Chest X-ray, PA view. Patient: 22 years old, sex M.
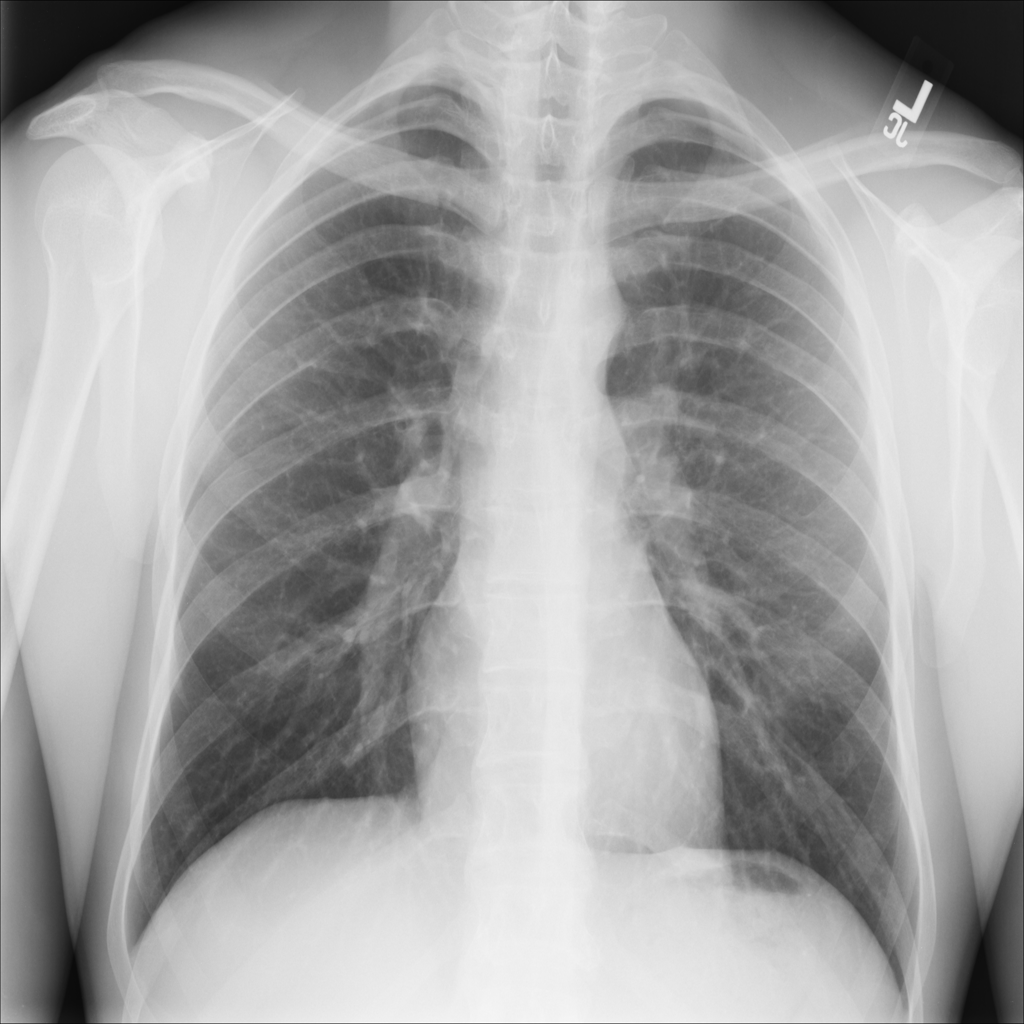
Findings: No Finding